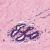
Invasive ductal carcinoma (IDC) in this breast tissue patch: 0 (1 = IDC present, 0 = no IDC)